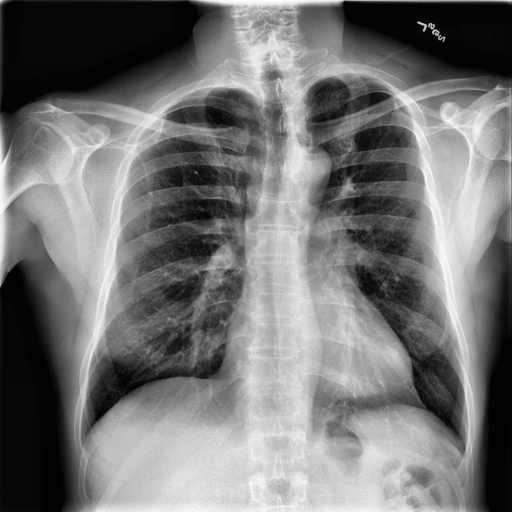
Finding: NORMAL